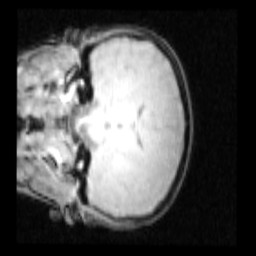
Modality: PDw
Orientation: coronal
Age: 10
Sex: male
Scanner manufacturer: siemens
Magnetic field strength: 3 T
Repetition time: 0.25 s
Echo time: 0.00103 s